Field crop: maize
Growth stage: 2
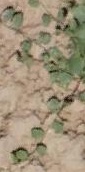
Species: convolvulus